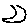
Label: moon